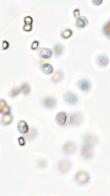
Label: Phaeocystis